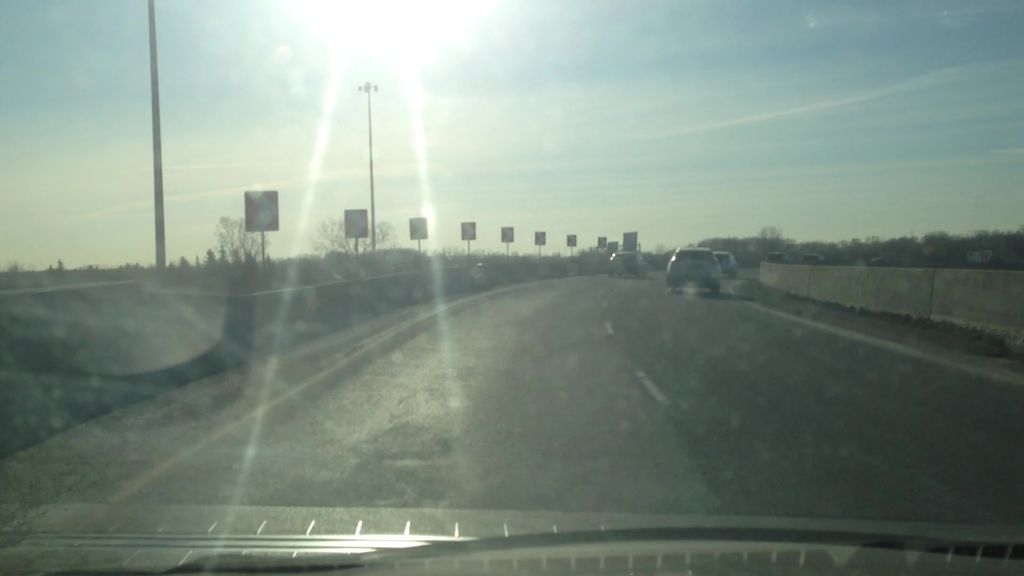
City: montreal